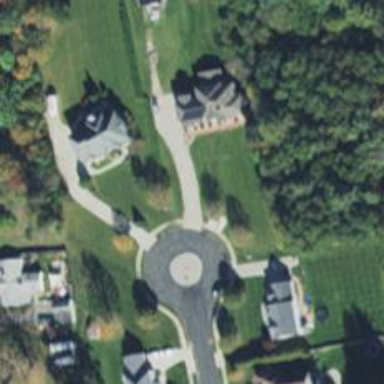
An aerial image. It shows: Driveway.